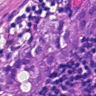
Metastatic tissue present: yes